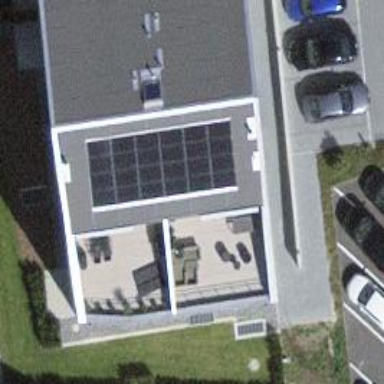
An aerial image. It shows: Solar power generator with photovoltaic panels.